Question: Here is a screenshot:

.h module, as you can see, copied in project, but Xcode ignore it.
I'd try uninstall XCode and install 6.2 (beta 5),
In Terminal, I tried
'''
rm -rf ~/Library/Developer/Xcode/DerivedData ,
defaults delete com.apple.dt.Xcode...
'''
but it didn't help.
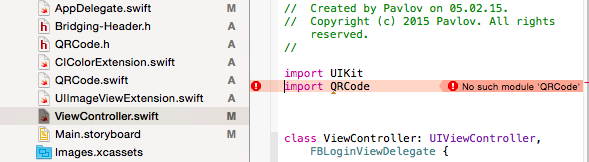
Answer: Because you are using objective-c files, you need to add the '.h' file to your 'Bridging-Header.h' file. This file was generated by Xcode itself but it's currently empty.
So open 'Bridging-Header.h' and add the following line:
'''
#import "QRCode.h"
'''